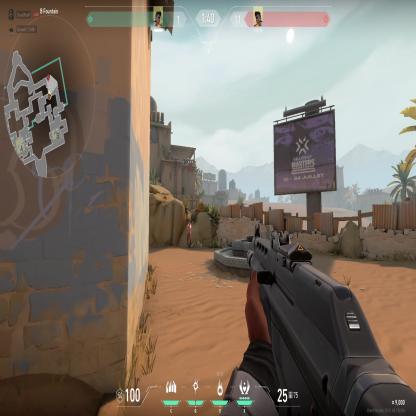
Label: enemy